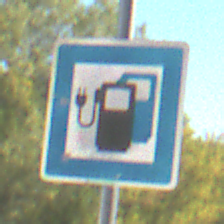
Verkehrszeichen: LadestationFuerElektrofahrzeuge
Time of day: Midday
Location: Outdoor (Nature)
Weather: Clear
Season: Summer
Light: Natural